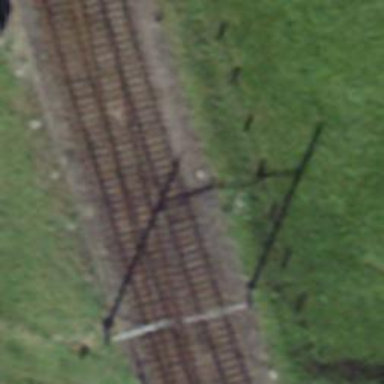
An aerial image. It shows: Single-track railway with electrified contact lines.